Field crop: maize
Growth stage: 1
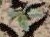
Species: datura